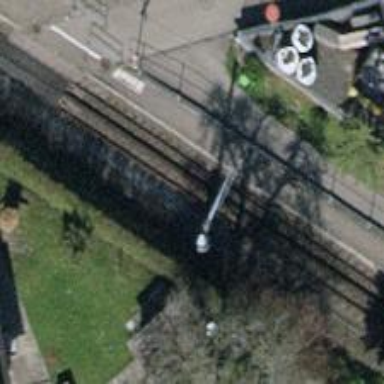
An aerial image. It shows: Railway milestone.